Question: I am trying to create a inside my Android app.
I will basically have a PNG image as a base to start with. Then I want to layer other images on top of the base to customize the character.
What would be the best option to create this? I have already created a custom 'ImageView' and overrided the 'onDraw()':
'''
public class AvatarView extends ImageView {
public AvatarView(Context context) {
super(context);
}
public AvatarView(Context context, AttributeSet attrs) {
super(context, attrs);
}
public AvatarView(Context context, AttributeSet attrs, int defStyle) {
super(context, attrs, defStyle);
}
@Override
protected void onDraw(Canvas canvas) {
super.onDraw(canvas);
canvas.drawBitmap(BitmapFactory.decodeResource(getResources(), R.drawable.battle_run_char), 0, 70, null);
canvas.drawBitmap(BitmapFactory.decodeResource(getResources(), R.drawable.red_cartoon_hat), 70, 0, null);
}
}
'''
This seems very specific by using coordinates. Would there be a better way to achieve this without having to use coordinates?
EDIT:
Here is what I have so far. The guy is a separate image from the red hat.

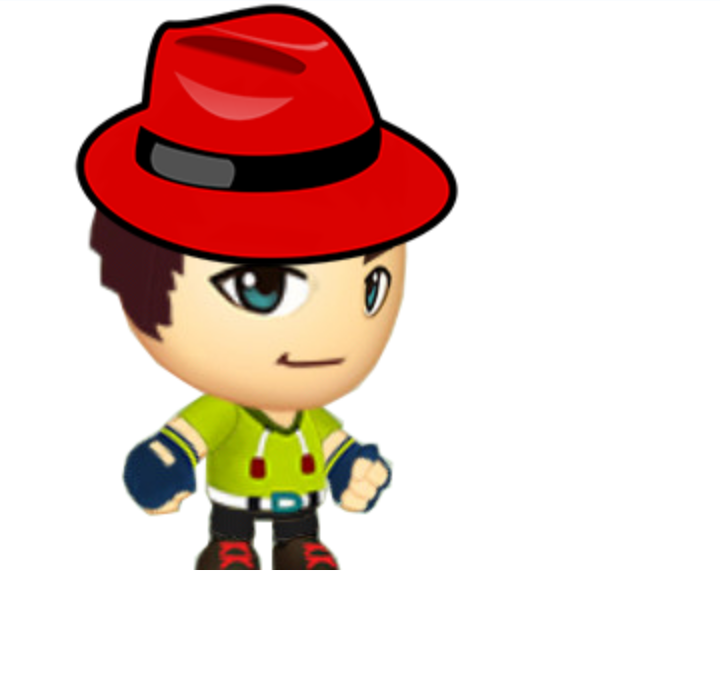
Answer: If you are planning to add on that 'ImageView' dynamically then there is not way to place those images without assigning pixel axis on it
one problem in your custom class is that dont ever 'decodeResource' within your 'onDraw' method that it will be called multiple times and it will cause a 'big lag problem', instead create an init method within your 'AvatarView' and decode it, and call that init method in all of your constructor.
'''
public class AvatarView extends ImageView {
private Bitmap body;
private Bitmap hat;
public AvatarView(Context context) {
super(context);
init();
}
public AvatarView(Context context, AttributeSet attrs) {
super(context, attrs);
init();
}
public AvatarView(Context context, AttributeSet attrs, int defStyle) {
super(context, attrs, defStyle);
init();
}
private void init()
{
body = getResources(), R.drawable.battle_run_char);
hat = getResources(), R.drawable.red_cartoon_hat);
}
@Override
protected void onDraw(Canvas canvas) {
super.onDraw(canvas);
canvas.drawBitmap(BitmapFactory.decodeResource(body , 0, 70, null);
canvas.drawBitmap(BitmapFactory.decodeResource(hat , 70, 0, null);
}
}
'''